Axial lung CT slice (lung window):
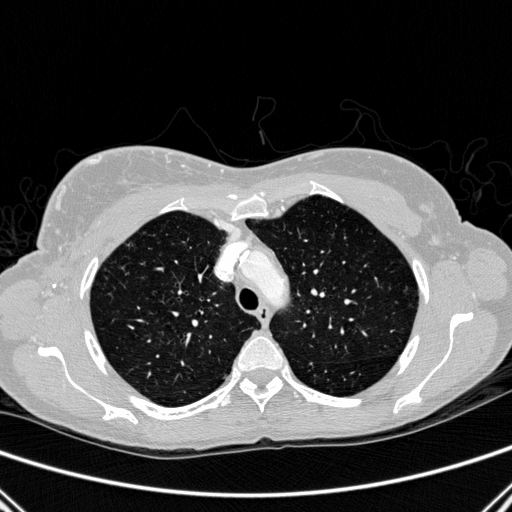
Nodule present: no